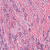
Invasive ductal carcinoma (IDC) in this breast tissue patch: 1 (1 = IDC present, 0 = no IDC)